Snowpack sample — Buffalo Mountain, Silverthorne, Colorado, USA (1/25/25, 10:11 AM MST)
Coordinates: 39.6222, -106.1139
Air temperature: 22 °F
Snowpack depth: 110 cm
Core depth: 10 cm
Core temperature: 46.4 °F
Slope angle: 12°, slope face: 102°
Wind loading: high
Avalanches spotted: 0
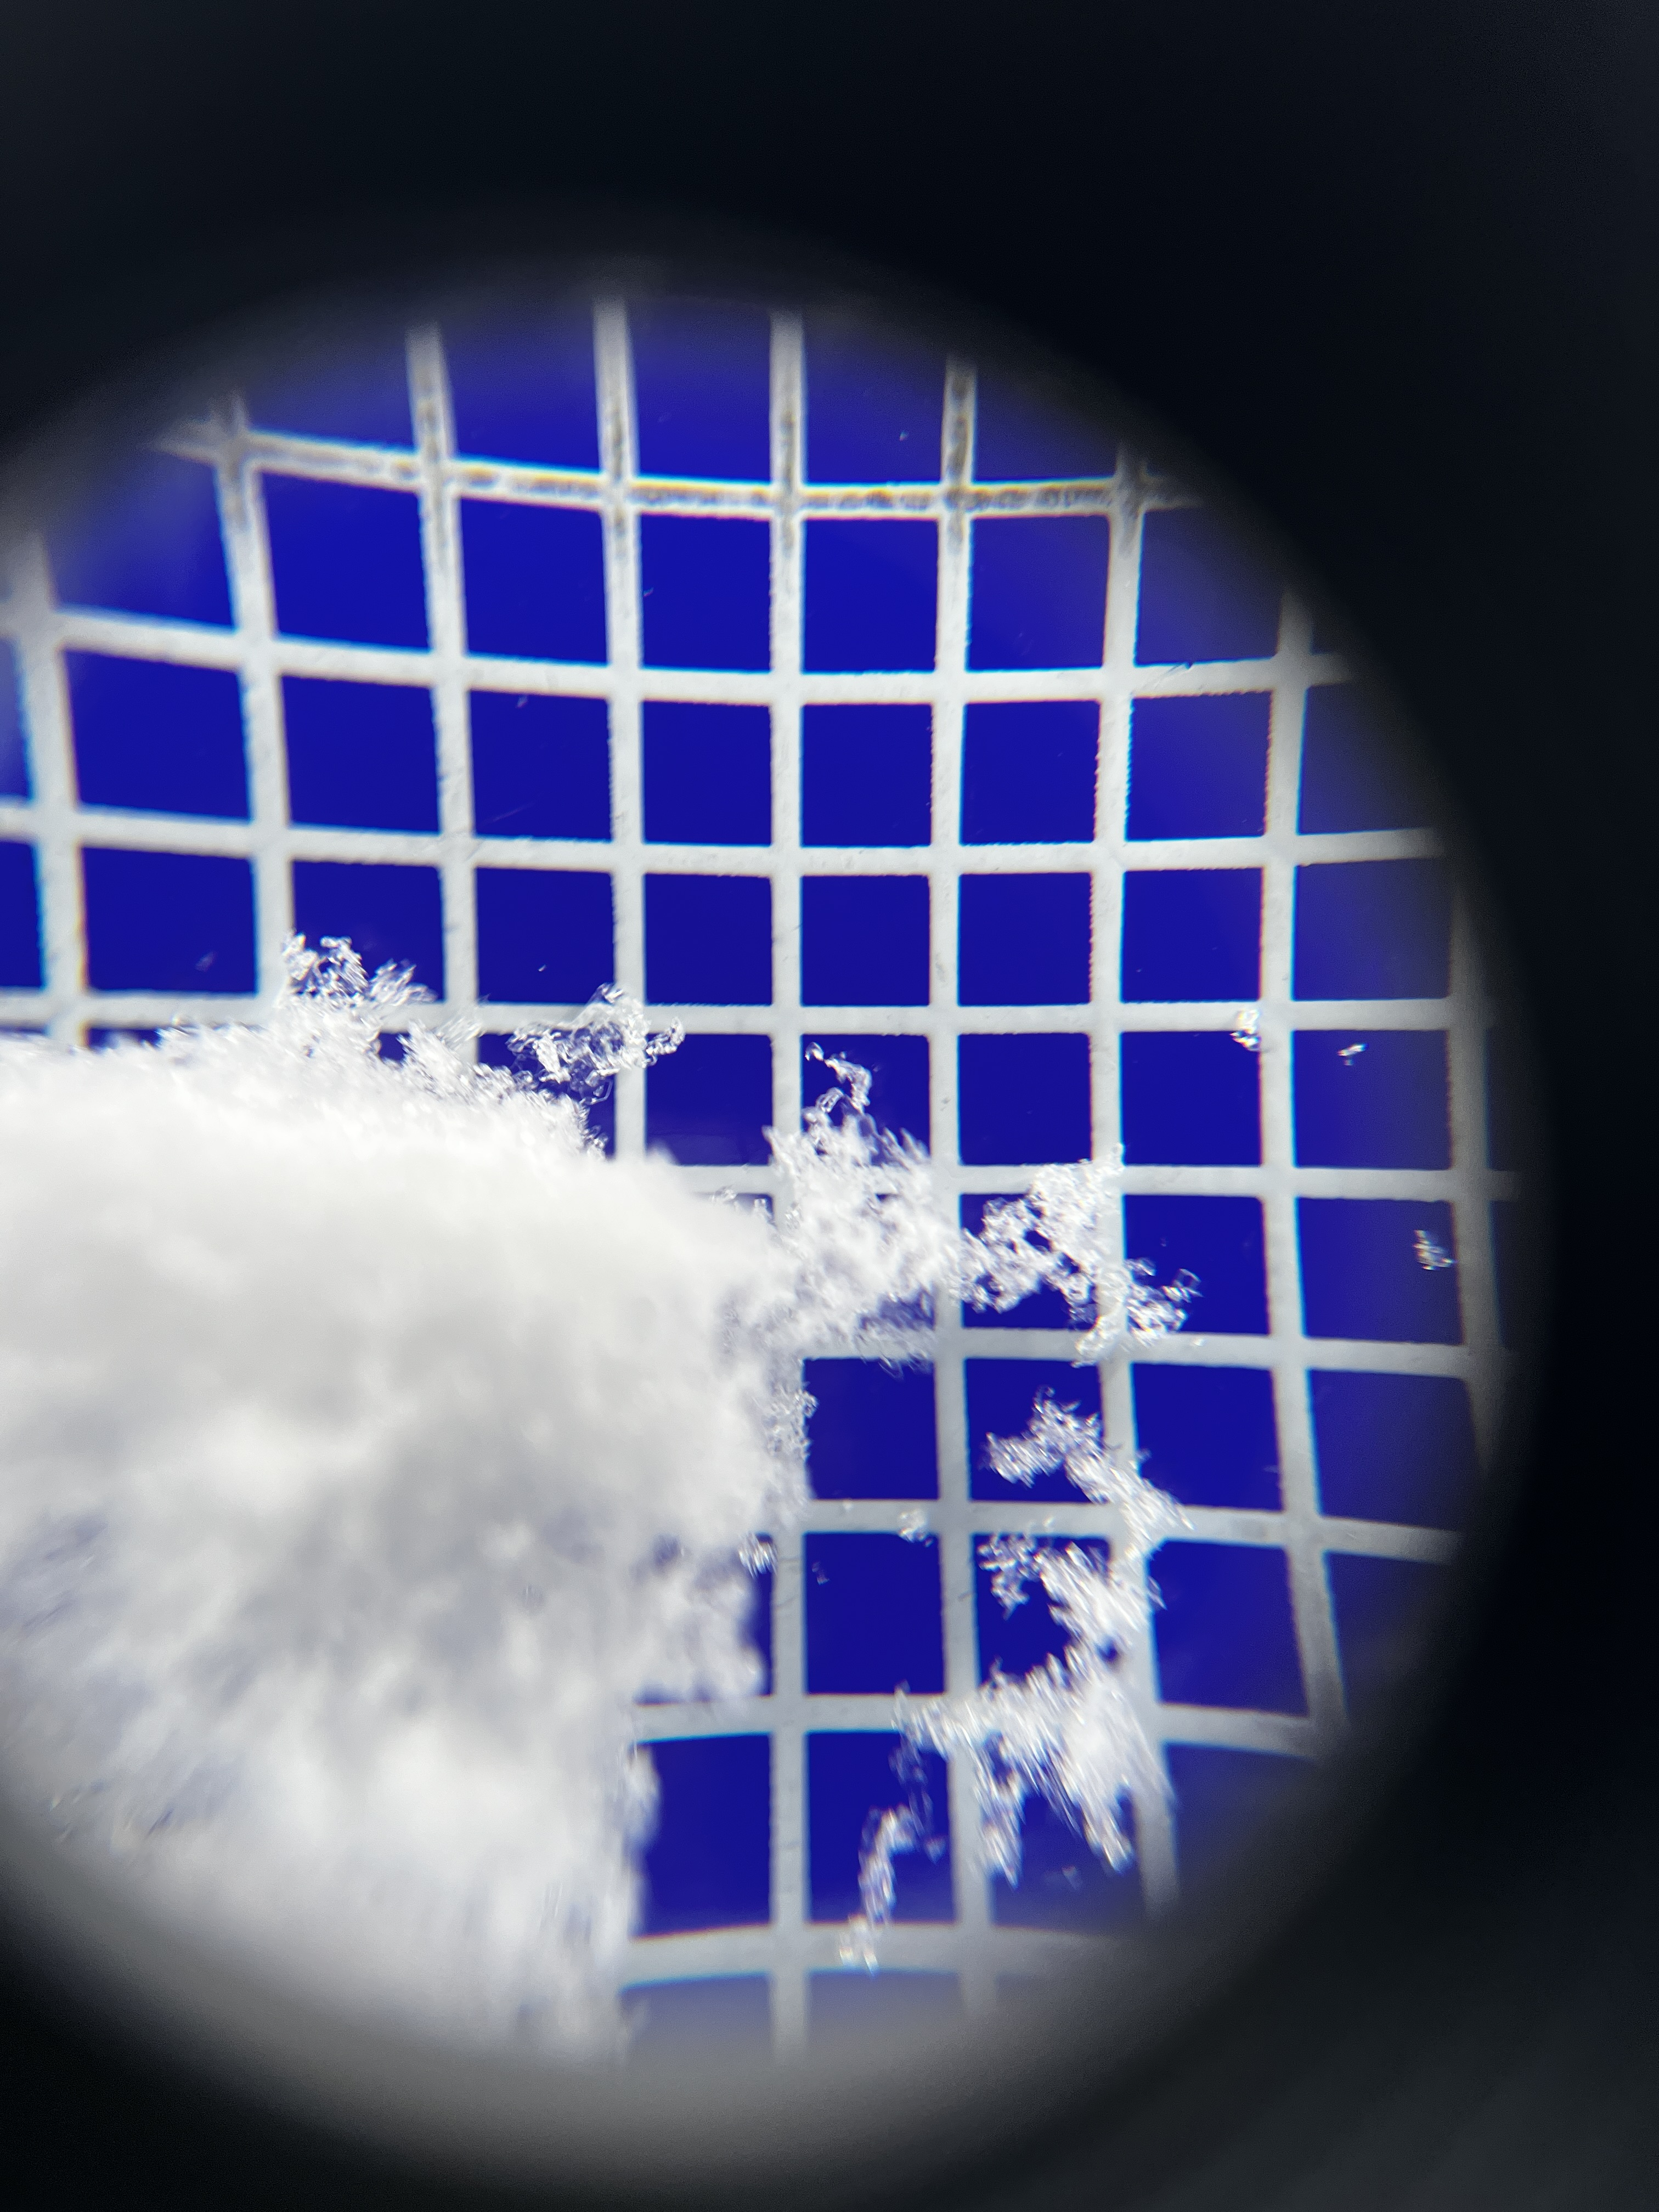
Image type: magnified_profile
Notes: No avalanches nearby, collected on the outskirts of a fire break 15 meters from the treeline, on way to Buffalo and Red Mountain